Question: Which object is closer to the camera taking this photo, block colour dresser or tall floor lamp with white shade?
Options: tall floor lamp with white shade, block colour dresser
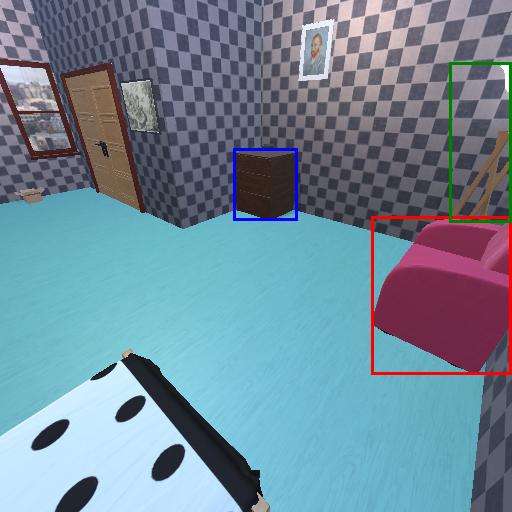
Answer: tall floor lamp with white shade